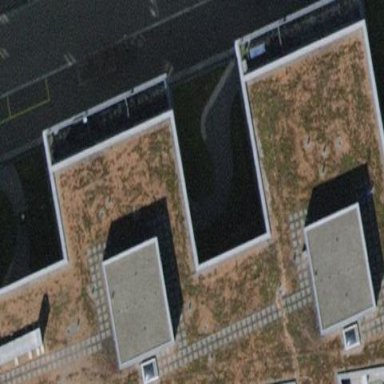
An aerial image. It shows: Part of building.